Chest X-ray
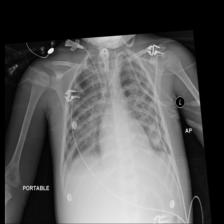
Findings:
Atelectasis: negative
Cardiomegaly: negative
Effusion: negative
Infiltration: positive
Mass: negative
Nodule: negative
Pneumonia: negative
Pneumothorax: negative
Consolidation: positive
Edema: negative
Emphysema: negative
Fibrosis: negative
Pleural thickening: negative
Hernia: negative